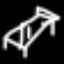
Label: bed